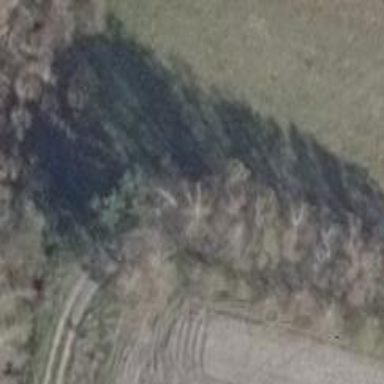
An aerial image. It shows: Row of trees in natural setting.